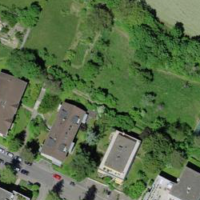
EUNIS habitat code: 55
Species observed at this site:
Symphyotrichum novae-angliae